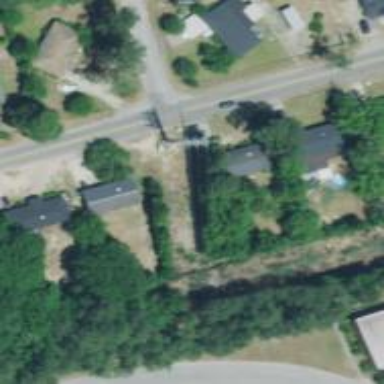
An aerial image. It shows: Power pole.